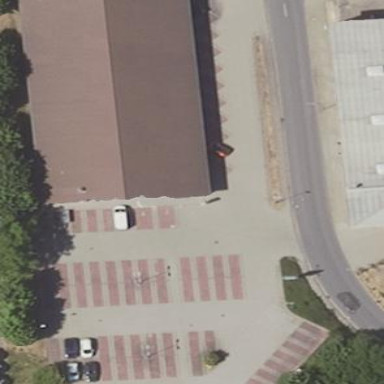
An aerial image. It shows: Parking area with surface.